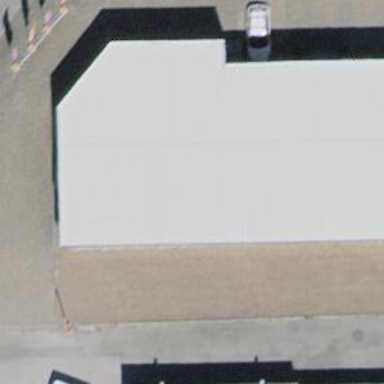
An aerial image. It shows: Retail building.